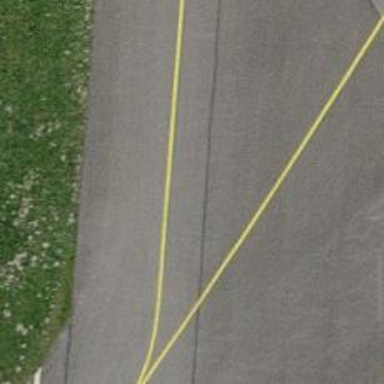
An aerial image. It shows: View of taxiway at the airport.